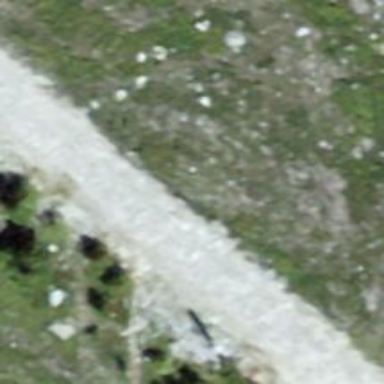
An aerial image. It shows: Track road with grade4 tracktype.